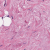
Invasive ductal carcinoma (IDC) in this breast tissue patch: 1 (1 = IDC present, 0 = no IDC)